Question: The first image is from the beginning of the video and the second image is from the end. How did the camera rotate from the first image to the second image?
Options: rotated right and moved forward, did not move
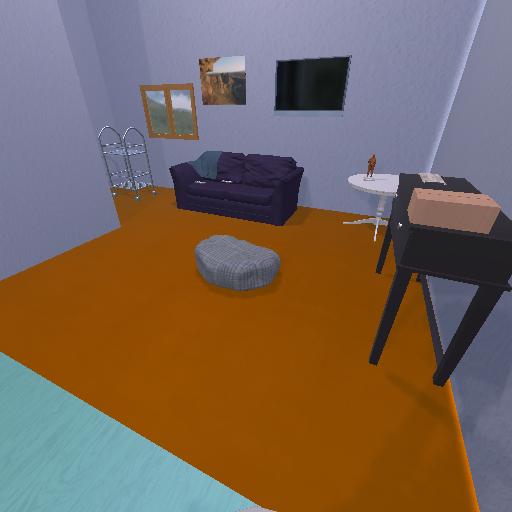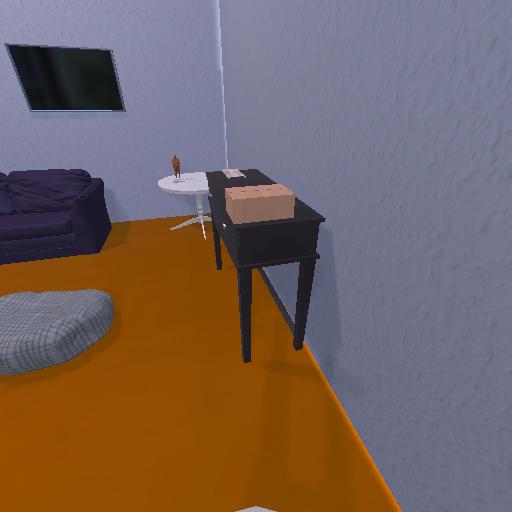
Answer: rotated right and moved forward